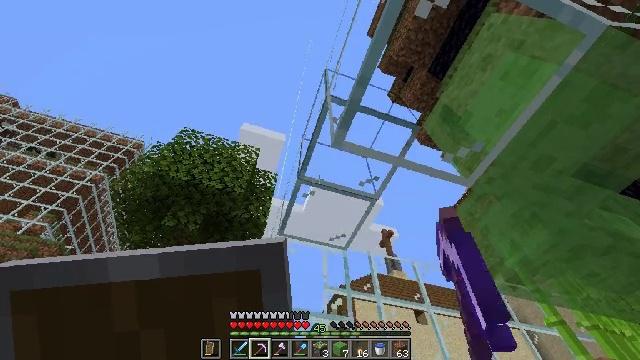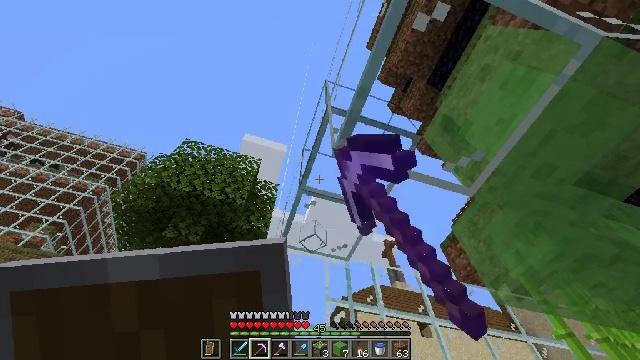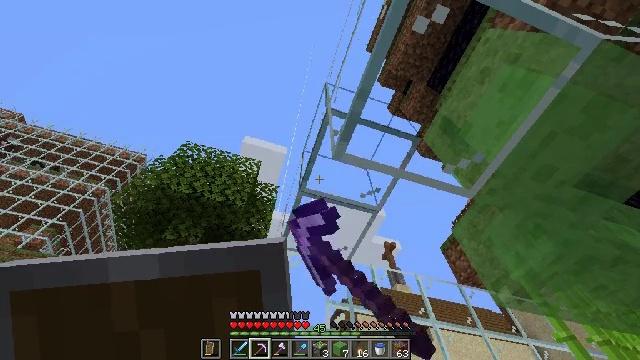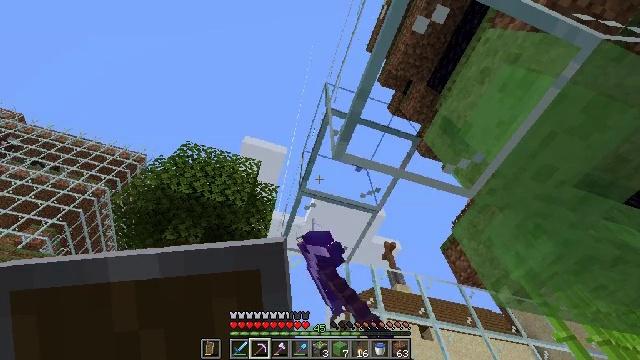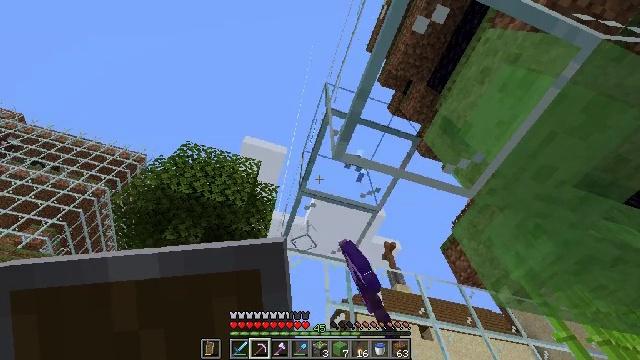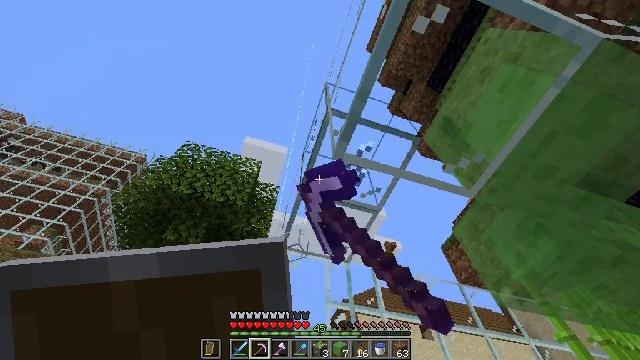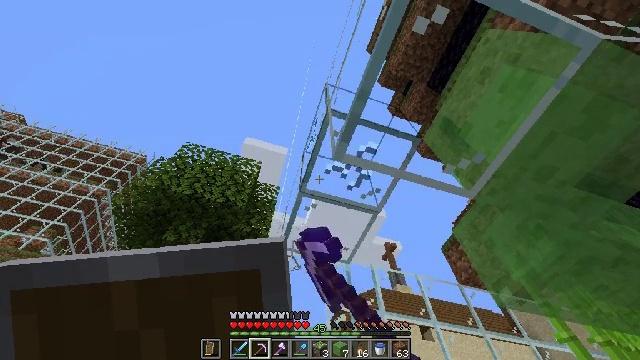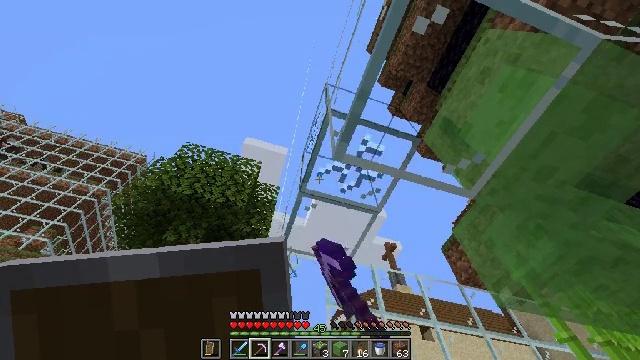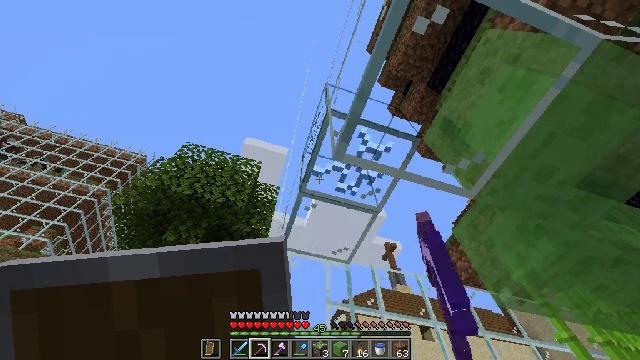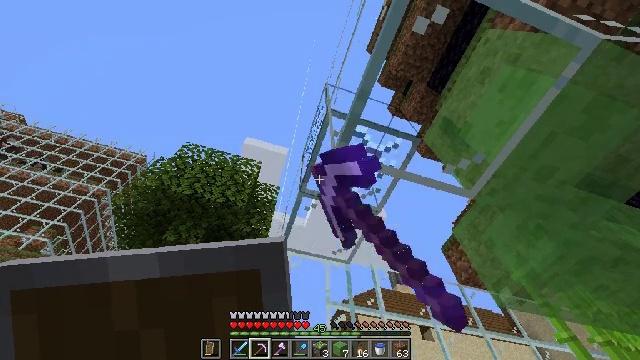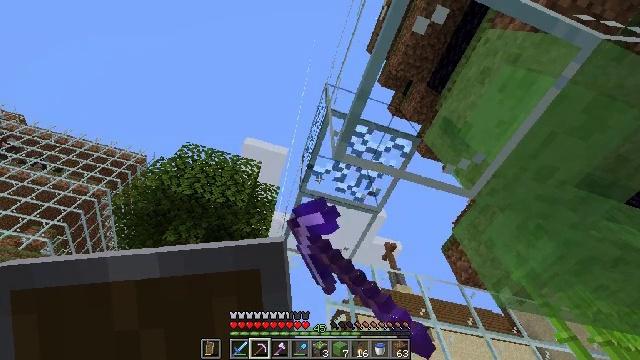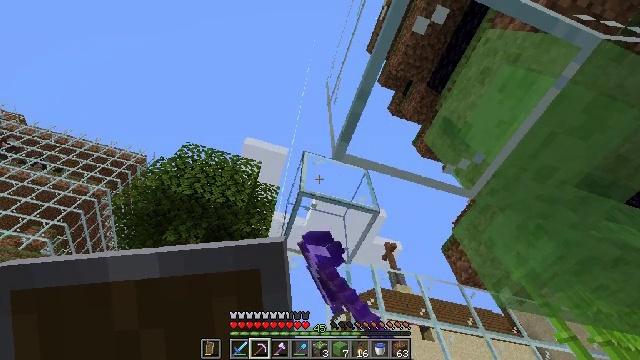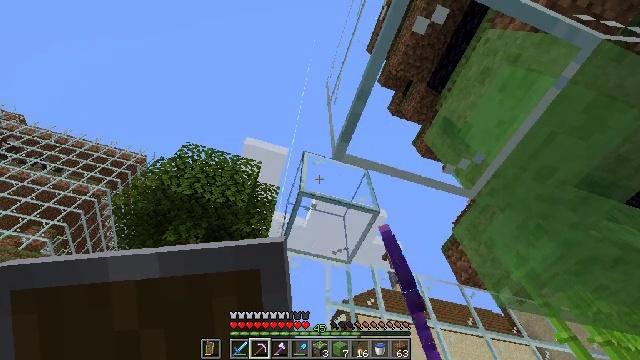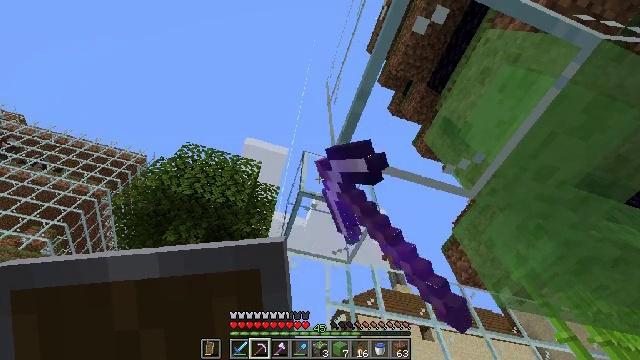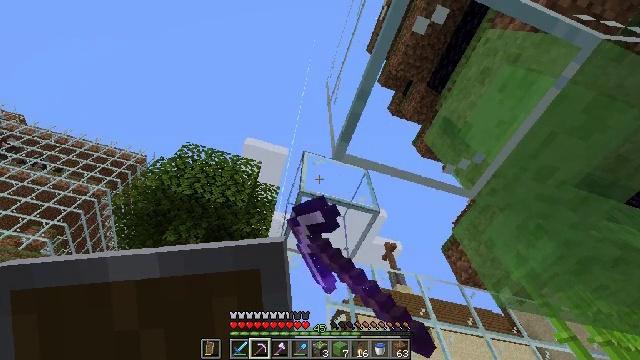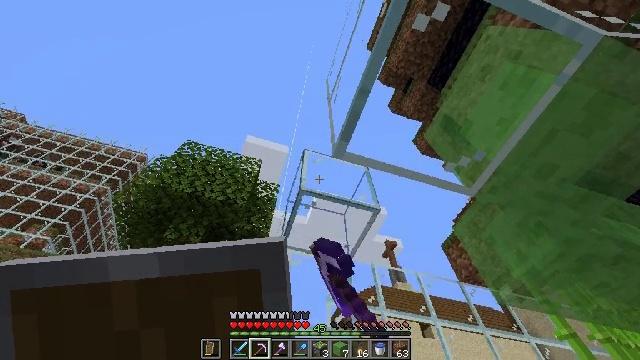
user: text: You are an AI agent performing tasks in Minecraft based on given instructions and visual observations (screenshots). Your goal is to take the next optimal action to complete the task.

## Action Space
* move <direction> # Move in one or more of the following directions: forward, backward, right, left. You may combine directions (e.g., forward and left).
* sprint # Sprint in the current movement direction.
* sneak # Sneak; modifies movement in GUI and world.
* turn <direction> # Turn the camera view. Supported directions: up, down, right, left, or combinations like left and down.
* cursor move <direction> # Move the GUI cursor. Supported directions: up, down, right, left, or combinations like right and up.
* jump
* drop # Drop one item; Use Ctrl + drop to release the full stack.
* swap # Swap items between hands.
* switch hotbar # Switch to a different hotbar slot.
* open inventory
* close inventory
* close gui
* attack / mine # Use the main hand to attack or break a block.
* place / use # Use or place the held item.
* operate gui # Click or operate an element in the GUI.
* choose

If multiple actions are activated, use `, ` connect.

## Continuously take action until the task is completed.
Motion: motion action
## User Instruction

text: Destroy the glass.
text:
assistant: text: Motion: turn up, attack / mine
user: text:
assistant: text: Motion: attack / mine
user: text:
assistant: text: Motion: attack / mine
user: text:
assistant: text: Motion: attack / mine
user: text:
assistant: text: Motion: attack / mine
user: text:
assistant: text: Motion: attack / mine
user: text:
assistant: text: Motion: attack / mine
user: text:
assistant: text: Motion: attack / mine
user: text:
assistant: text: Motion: attack / mine
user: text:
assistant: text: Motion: attack / mine
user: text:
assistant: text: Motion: attack / mine
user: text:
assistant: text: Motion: attack / mine
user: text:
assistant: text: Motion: attack / mine
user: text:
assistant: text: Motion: attack / mine
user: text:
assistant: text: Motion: attack / mine
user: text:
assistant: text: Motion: turn down, attack / mine
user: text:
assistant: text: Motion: turn down, attack / mine
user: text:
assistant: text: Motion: attack / mine
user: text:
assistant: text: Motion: attack / mine
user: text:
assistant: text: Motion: attack / mine
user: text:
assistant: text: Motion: attack / mine
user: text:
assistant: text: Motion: attack / mine
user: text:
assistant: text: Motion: attack / mine
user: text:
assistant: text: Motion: attack / mine
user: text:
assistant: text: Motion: attack / mine
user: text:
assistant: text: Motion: attack / mine
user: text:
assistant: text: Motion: attack / mine
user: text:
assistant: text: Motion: attack / mine
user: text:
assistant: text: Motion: attack / mine
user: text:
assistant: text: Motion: attack / mine